Interaction volume radius: 10 \u00c5
Interaction volume height: 20 \u00c5
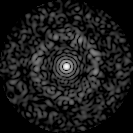
Disorder parameter: 0.817